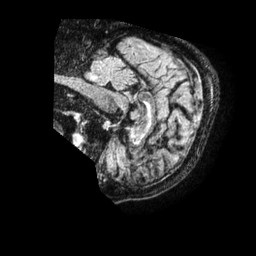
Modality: FLAIR
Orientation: sagittal
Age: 66
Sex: male
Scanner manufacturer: philips
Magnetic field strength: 1.5 T
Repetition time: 4.8 s
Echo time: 0.3302 s